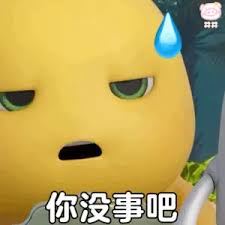
Label: nailong